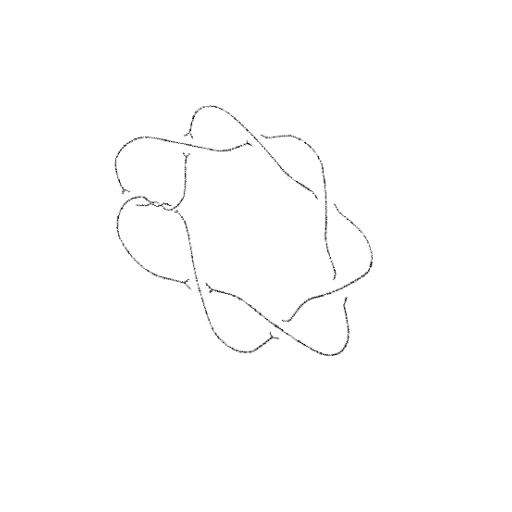
Crossing number: 10